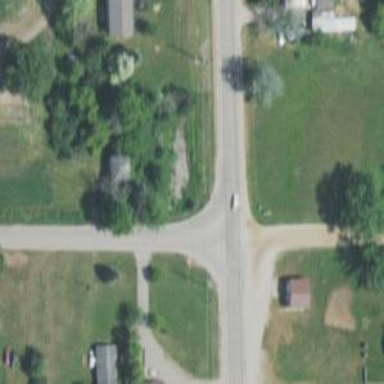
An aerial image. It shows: Tertiary road.